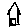
Label: house